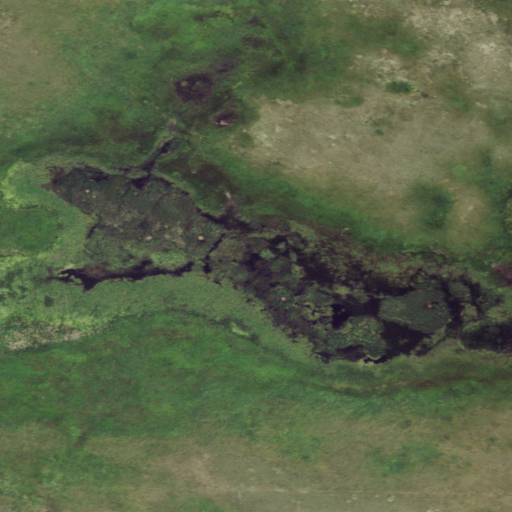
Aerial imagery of plain(s) in Nebraska named School Section Flat containing herbaceous wetlands, grassland, and open water